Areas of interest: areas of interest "Shopping Mall"
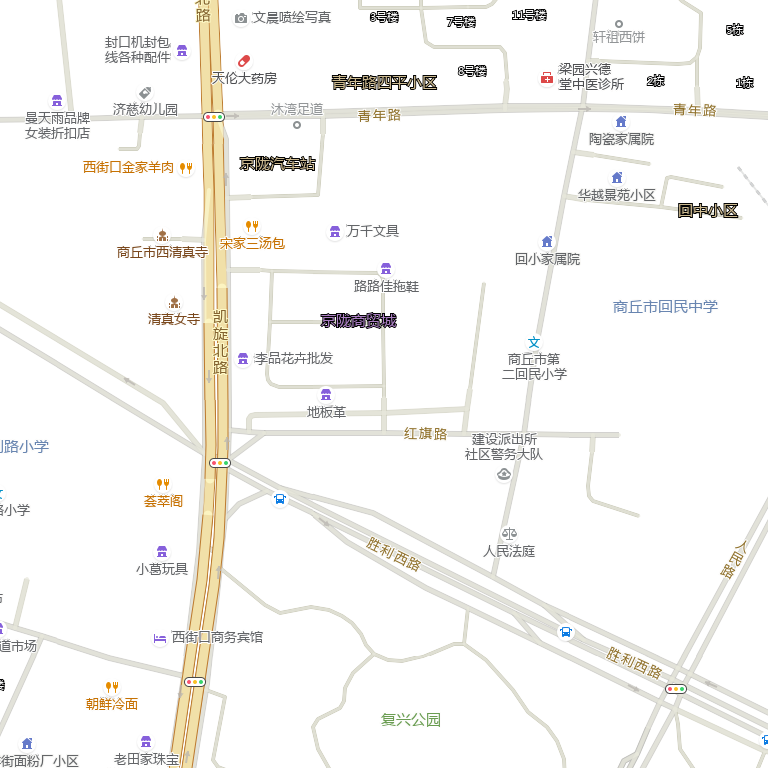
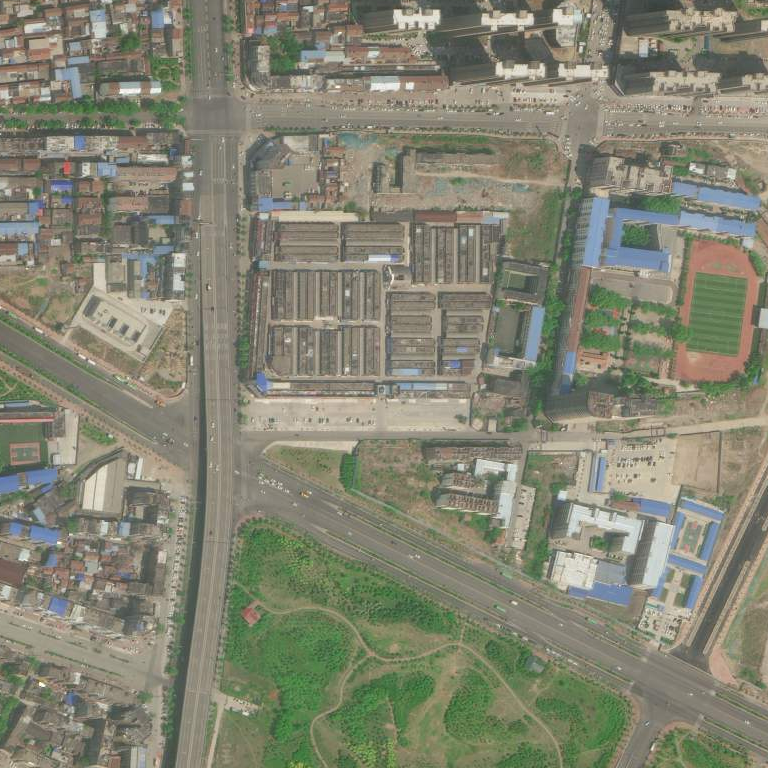